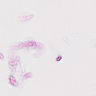
Metastatic tissue present: no